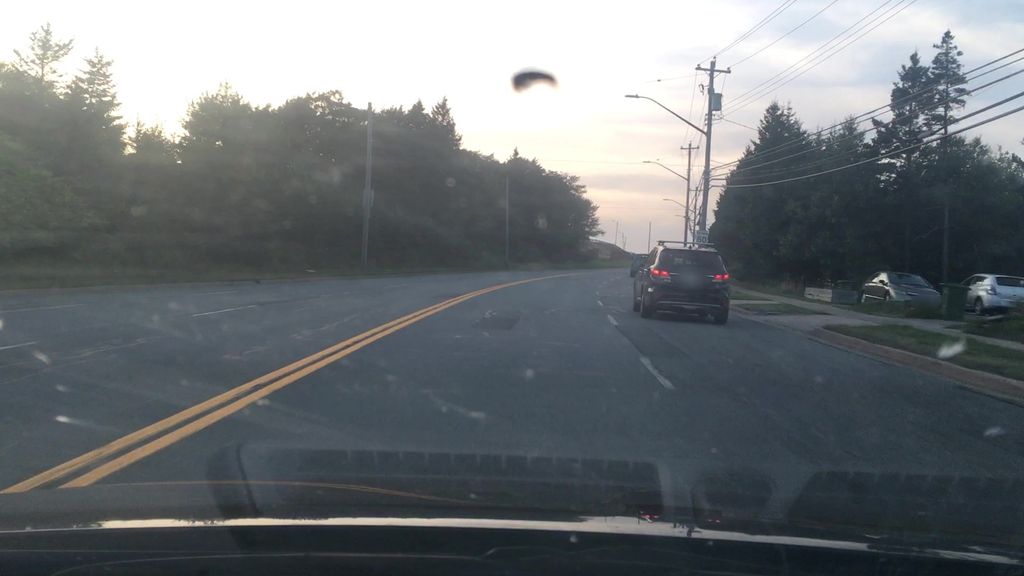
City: halifax